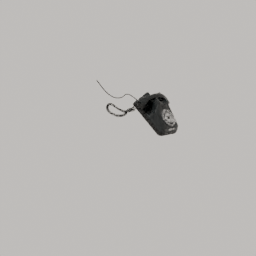
Label: electronics